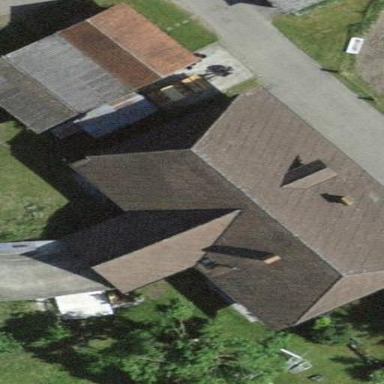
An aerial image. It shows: Farm building.